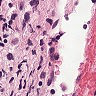
Metastatic tissue present: yes